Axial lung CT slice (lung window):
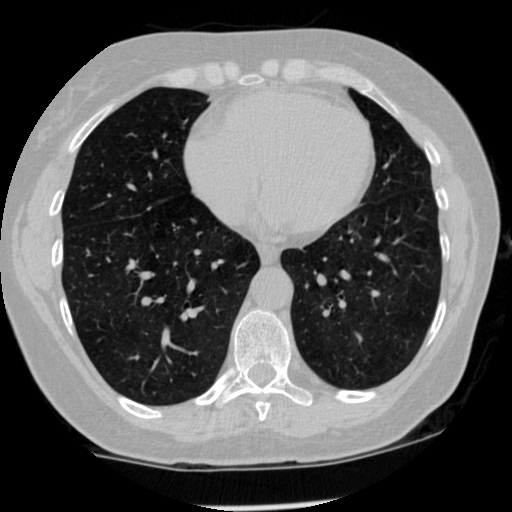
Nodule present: no